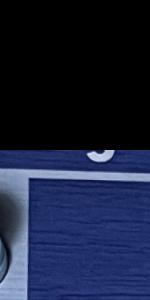
Label: Empty